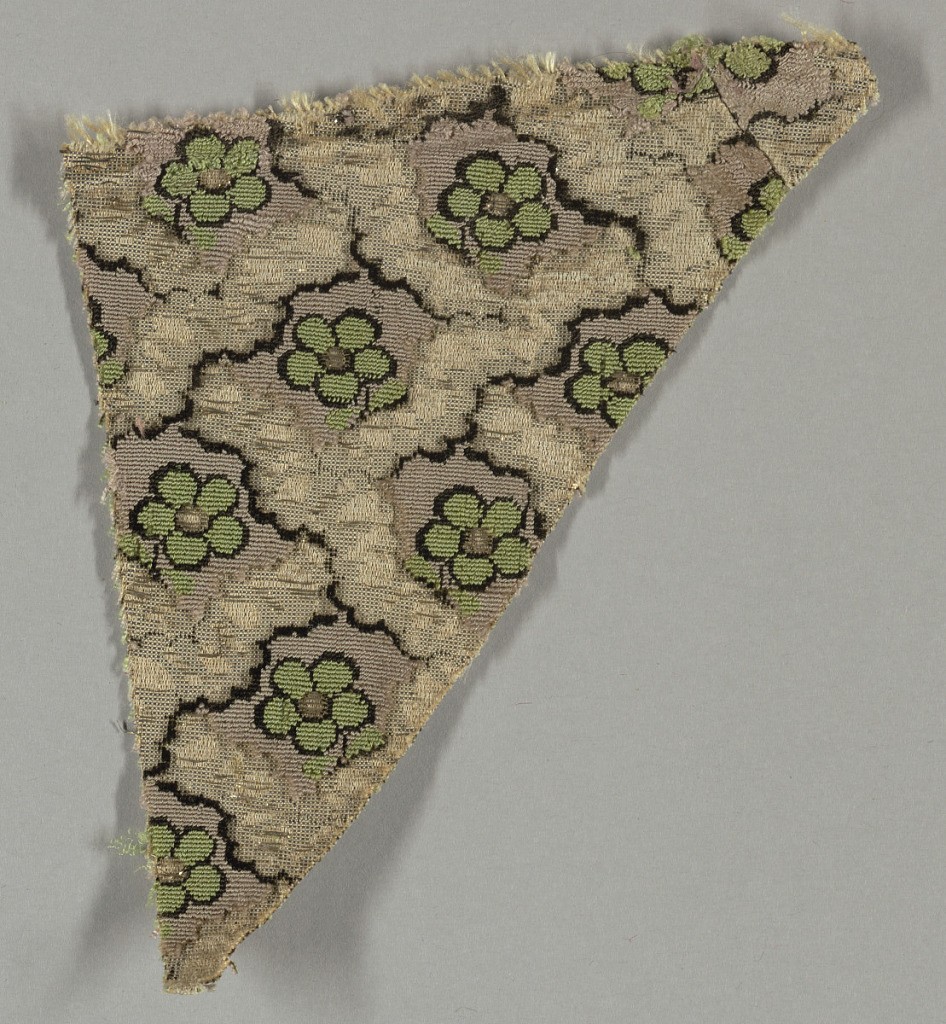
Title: Fragment
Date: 1750–1800
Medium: silk, metallic thread Technique: uncut voided supplementary warp pile in a compound satin foundation (velvet)
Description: Small-patterned or "miniature" velvet fragment with a peach satin ground shot with flat gold strips. Allover design of green rosettes outlined with black against purple ground, in turn, partially outlined with black, all in uncut pile.